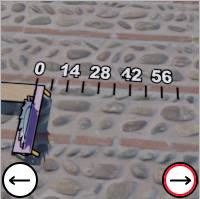
Task: length
Answer: 0
First scale value: 14.0